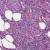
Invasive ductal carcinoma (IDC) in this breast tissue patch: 1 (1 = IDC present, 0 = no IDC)